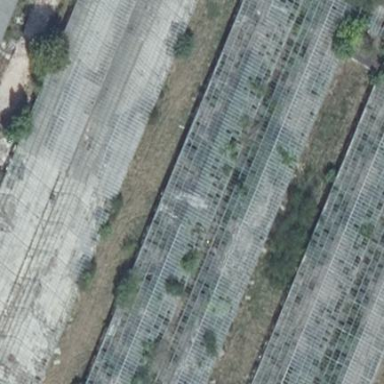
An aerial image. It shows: Greenhouse.